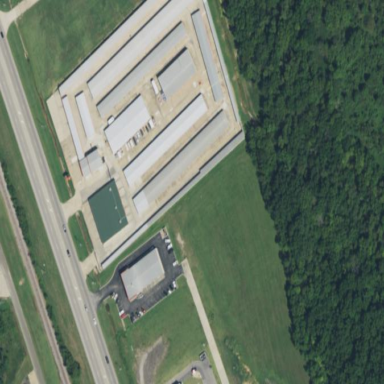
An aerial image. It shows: Storage rental shop branded as Public Storage.